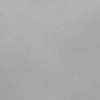
Label: dusty